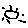
Label: sun